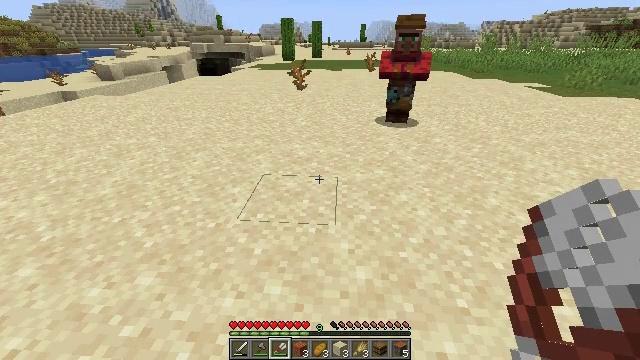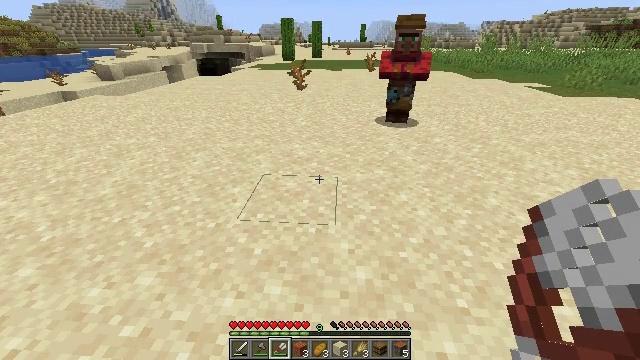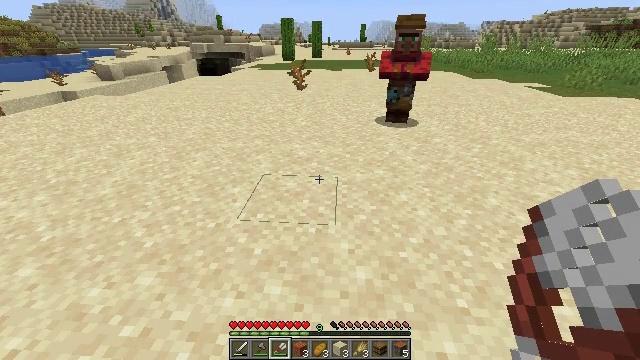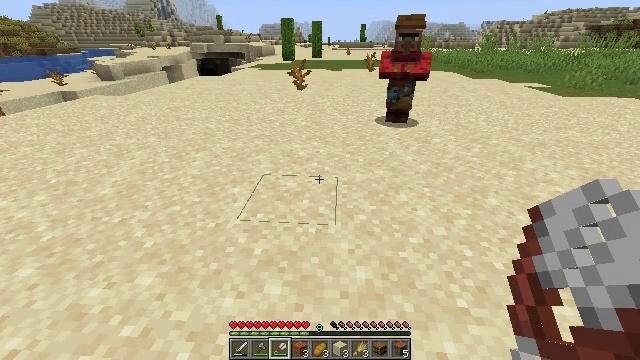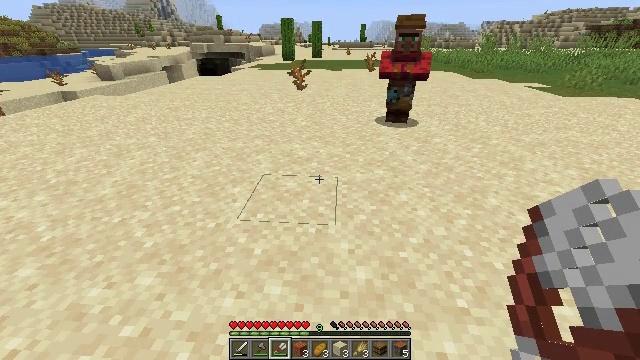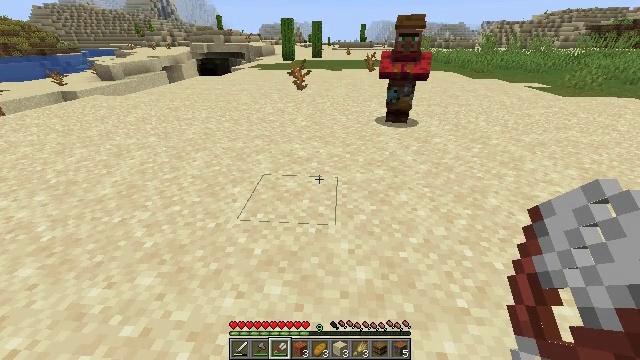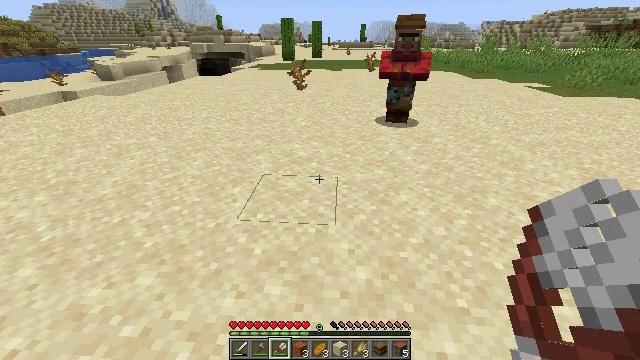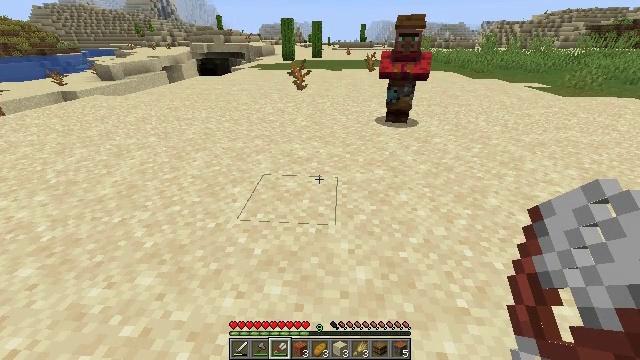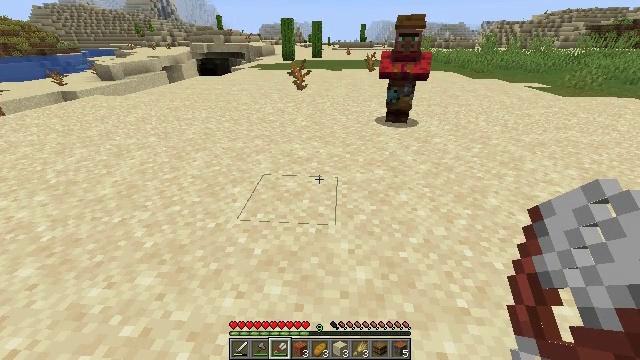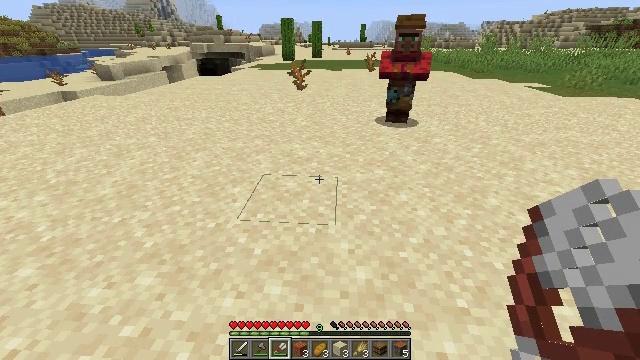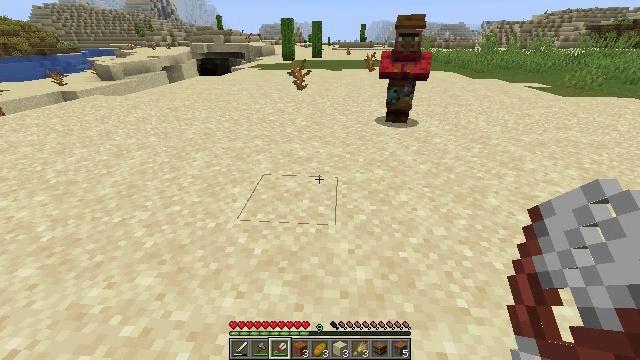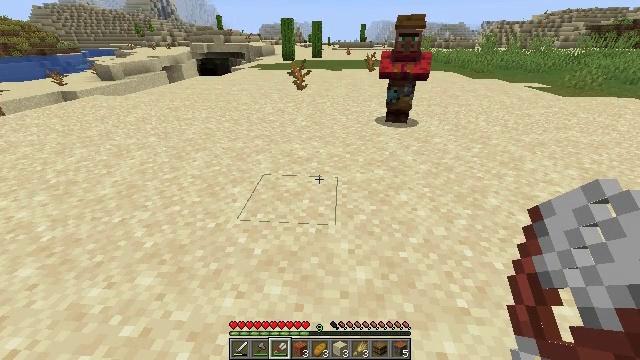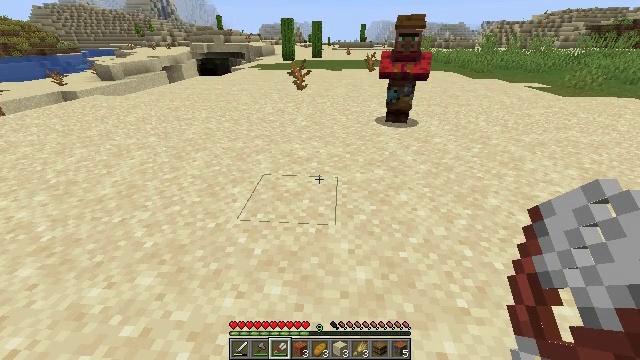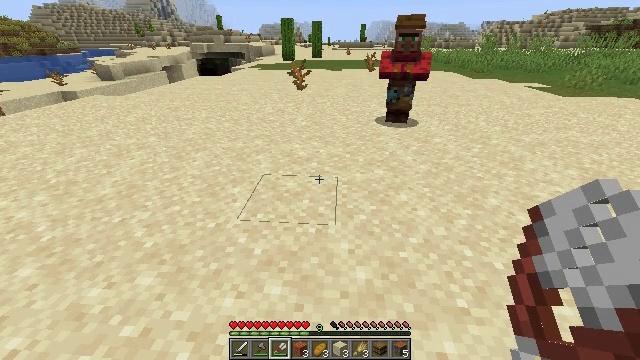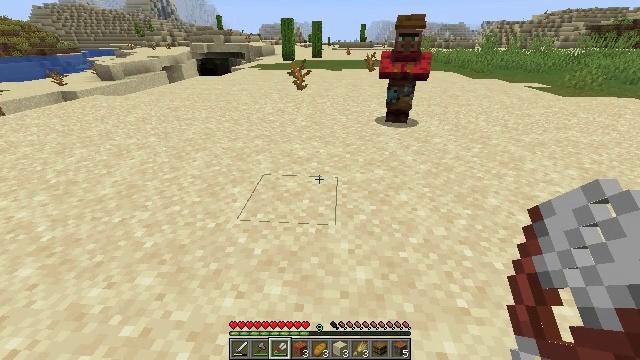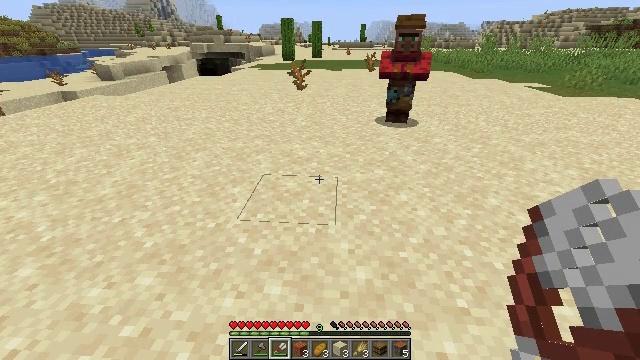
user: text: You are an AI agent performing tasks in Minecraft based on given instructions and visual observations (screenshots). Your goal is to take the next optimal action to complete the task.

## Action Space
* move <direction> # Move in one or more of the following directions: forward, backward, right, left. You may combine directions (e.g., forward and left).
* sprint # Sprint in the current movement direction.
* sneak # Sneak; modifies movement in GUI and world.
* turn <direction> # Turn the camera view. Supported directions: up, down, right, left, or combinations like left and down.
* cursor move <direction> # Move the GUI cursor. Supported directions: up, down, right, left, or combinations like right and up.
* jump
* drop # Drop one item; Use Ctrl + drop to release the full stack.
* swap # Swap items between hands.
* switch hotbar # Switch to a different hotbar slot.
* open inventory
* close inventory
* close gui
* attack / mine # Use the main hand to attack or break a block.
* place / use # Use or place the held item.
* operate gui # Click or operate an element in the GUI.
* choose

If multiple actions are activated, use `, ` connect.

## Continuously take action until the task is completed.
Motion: motion action
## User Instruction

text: Remove a bread from the inventory.
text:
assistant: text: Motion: no_op
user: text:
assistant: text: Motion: no_op
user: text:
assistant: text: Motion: no_op
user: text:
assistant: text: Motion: no_op
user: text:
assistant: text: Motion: no_op
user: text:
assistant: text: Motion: no_op
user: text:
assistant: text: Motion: no_op
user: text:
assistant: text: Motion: no_op
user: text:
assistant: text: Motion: no_op
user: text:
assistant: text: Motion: no_op
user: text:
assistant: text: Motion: no_op
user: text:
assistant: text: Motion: no_op
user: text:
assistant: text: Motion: no_op
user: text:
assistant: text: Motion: no_op
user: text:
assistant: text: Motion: no_op
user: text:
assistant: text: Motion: no_op
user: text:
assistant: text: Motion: no_op
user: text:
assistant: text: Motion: no_op
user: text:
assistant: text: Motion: no_op
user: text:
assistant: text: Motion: no_op
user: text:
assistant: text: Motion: no_op
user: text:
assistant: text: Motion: no_op
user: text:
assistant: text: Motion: no_op
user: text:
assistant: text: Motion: no_op
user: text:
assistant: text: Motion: no_op
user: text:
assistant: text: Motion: no_op
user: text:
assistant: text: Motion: no_op
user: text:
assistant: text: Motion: no_op
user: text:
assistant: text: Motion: no_op
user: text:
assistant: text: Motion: no_op